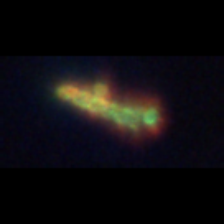
Taxon: Chaetoceros
Group: Diatoms